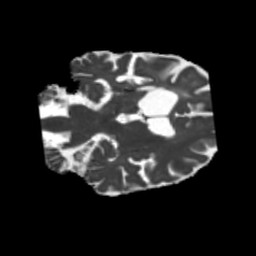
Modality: MD
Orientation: coronal
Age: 70
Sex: male
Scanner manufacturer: siemens
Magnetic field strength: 3 T
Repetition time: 5.25 s
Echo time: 0.08 s